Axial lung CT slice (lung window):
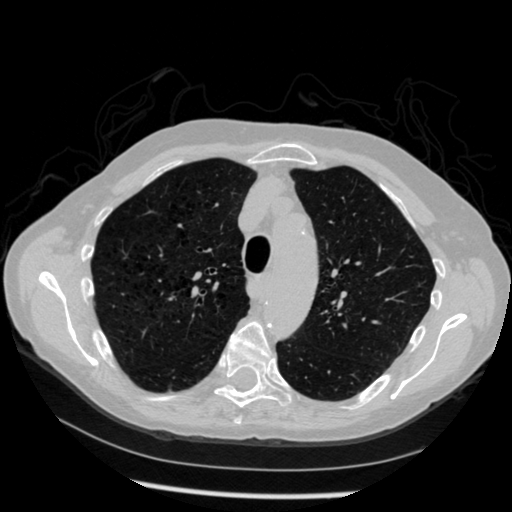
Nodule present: no